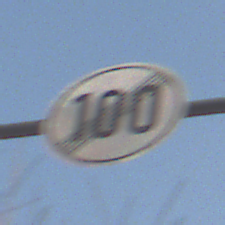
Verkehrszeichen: EndeGeschwindigkeit100
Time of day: MorningAfternoon
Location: Outdoor (Nature)
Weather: Clear
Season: Winter
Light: Natural